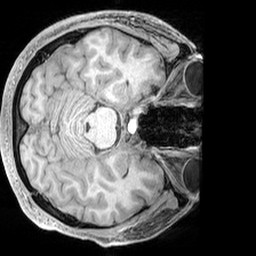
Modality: T1w
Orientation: axial
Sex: male
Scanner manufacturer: siemens
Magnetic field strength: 3 T
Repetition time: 2.3 s
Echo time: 0.00226 s